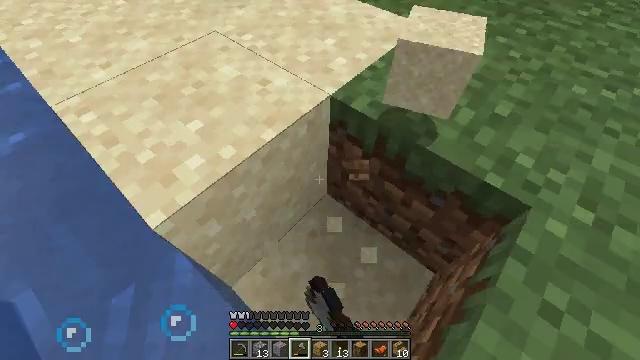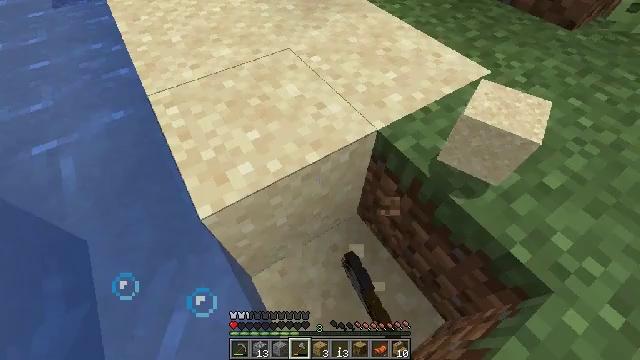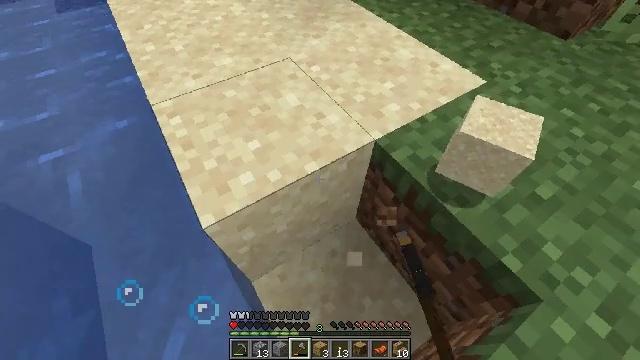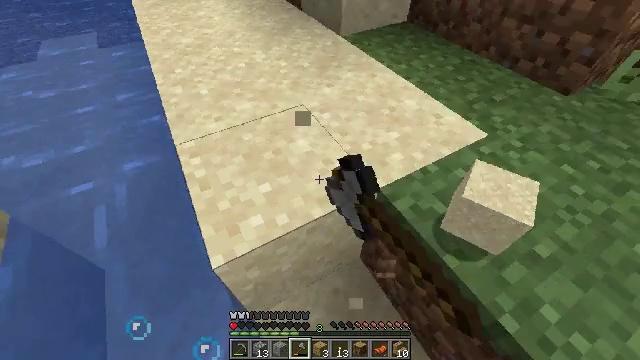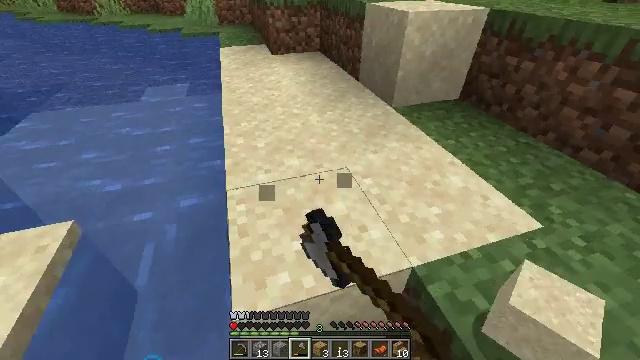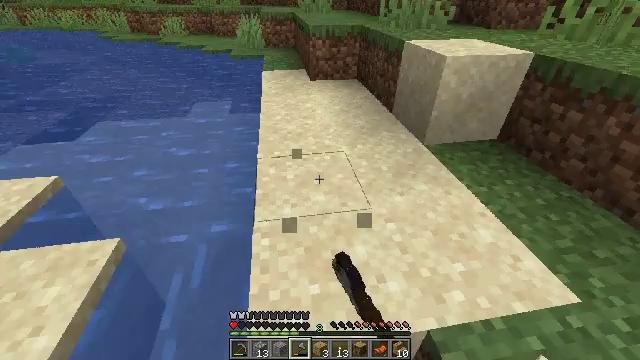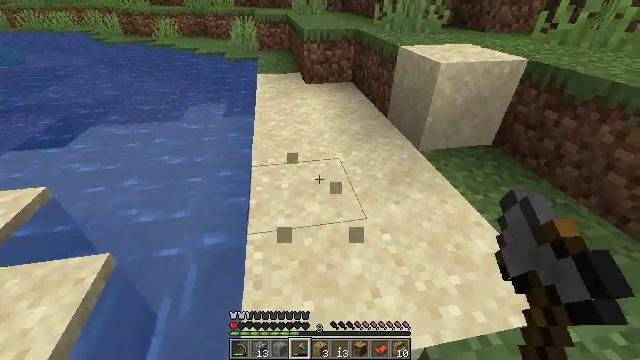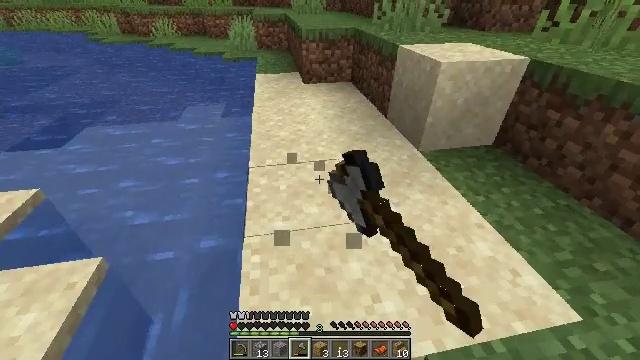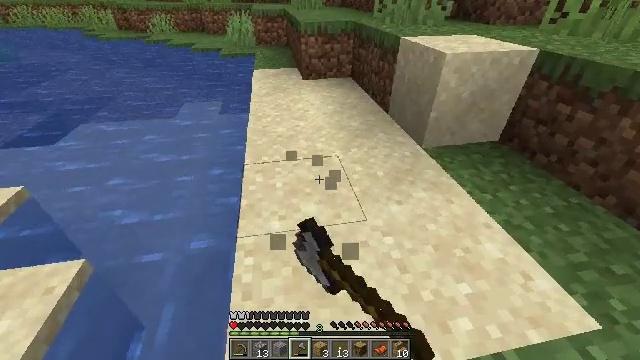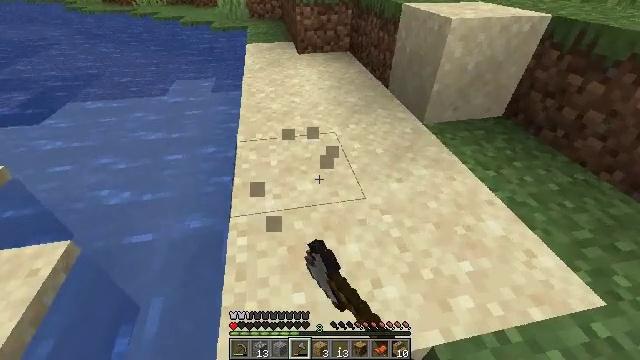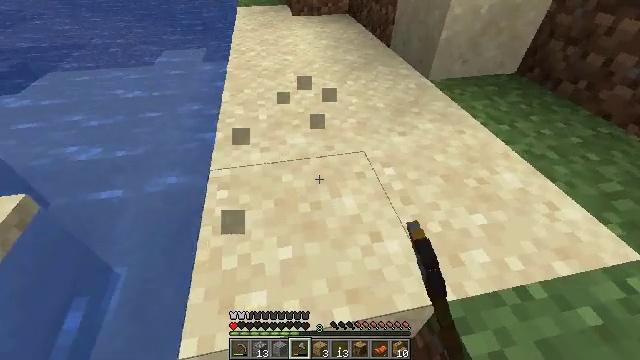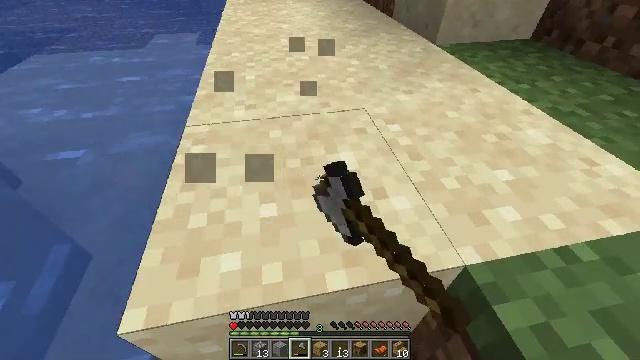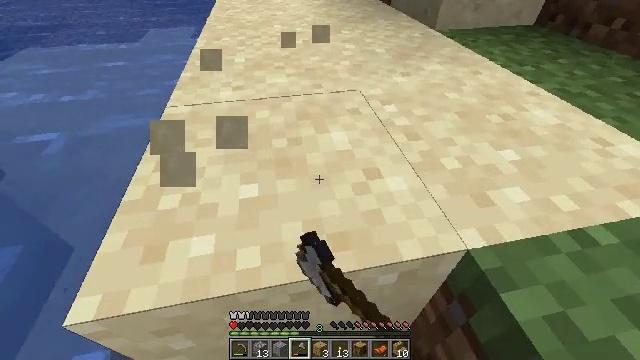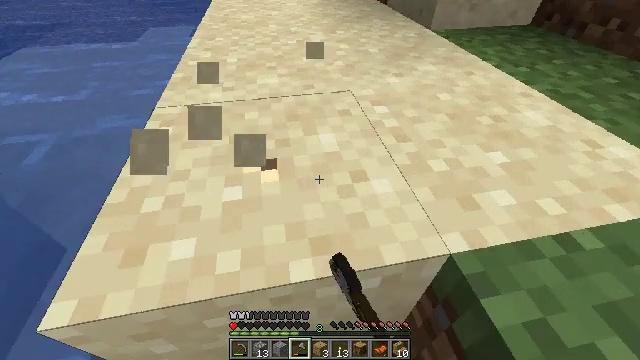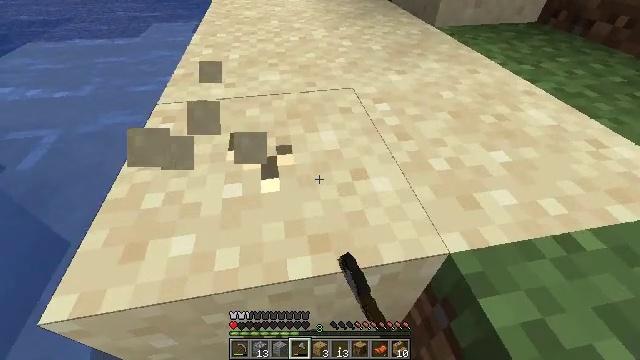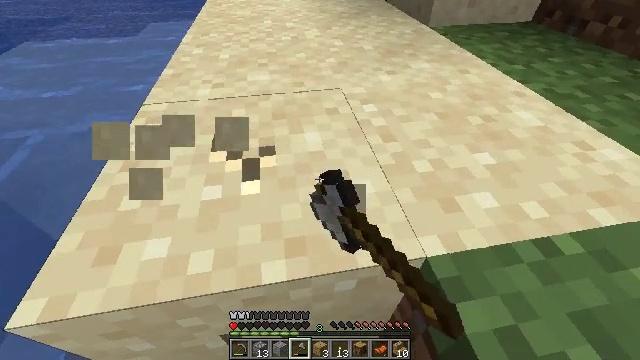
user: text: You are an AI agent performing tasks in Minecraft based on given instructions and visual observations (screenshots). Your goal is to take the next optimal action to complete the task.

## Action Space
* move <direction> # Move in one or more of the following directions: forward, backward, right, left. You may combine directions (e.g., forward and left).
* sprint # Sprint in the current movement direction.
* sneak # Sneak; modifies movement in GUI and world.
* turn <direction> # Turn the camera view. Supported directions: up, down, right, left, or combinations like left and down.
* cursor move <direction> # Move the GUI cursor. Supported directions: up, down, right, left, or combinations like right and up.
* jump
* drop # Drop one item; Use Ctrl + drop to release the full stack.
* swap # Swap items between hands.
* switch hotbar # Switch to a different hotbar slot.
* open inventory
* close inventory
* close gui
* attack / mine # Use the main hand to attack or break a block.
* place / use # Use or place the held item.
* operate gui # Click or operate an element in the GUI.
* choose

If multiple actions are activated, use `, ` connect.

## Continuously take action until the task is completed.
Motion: motion action
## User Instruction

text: Collect sand to make glass.
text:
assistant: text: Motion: move forward, turn left, attack / mine, jump
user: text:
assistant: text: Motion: move forward, attack / mine, jump
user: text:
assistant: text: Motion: move forward, turn left and up, attack / mine, jump
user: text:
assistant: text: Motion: move forward, turn left and up, attack / mine, jump
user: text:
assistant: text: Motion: move forward, turn left and up, attack / mine, jump
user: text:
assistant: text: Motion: move forward, attack / mine, jump
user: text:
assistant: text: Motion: move forward, attack / mine, jump
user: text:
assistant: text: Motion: move forward, attack / mine
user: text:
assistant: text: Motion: move forward, turn down, attack / mine
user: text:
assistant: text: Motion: move forward, turn down, attack / mine
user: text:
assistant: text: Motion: move forward, attack / mine
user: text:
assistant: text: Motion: move forward, attack / mine
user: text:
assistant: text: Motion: move forward, attack / mine
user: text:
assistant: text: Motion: move forward, attack / mine
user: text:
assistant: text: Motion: move forward, attack / mine
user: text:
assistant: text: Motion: move forward, attack / mine
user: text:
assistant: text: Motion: move forward, attack / mine
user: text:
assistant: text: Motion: move forward, attack / mine
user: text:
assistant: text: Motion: move forward, attack / mine
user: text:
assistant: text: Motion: move forward, attack / mine
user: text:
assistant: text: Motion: move forward, attack / mine
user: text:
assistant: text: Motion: move forward, attack / mine
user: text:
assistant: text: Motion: move forward, attack / mine
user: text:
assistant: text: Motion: move forward, attack / mine
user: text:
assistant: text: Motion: move forward, attack / mine
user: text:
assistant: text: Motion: move forward, attack / mine
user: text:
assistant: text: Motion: move forward, attack / mine
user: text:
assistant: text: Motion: move forward, attack / mine
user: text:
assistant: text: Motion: move forward, turn right and down, attack / mine
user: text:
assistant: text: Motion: move forward, attack / mine